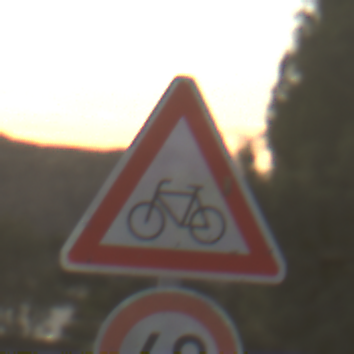
Verkehrszeichen: RadverkehrRechts
Zusatzzeichen unten: Geschwindigkeit60
Umgebung: Outdoor, RoadRail
Tageszeit: SunriseSunset
Wetter: PartlyCloudy
Licht: Natural
Jahreszeit: NotSpecified
Kontrast: LowContrast